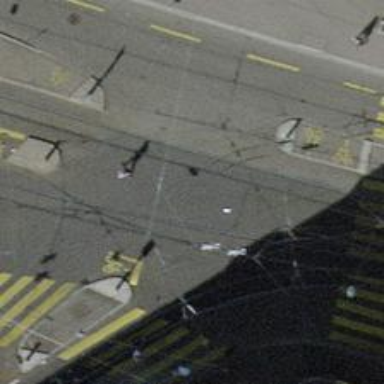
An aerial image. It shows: Tertiary road with asphalt surface and trolley wires.